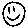
Label: smiley face